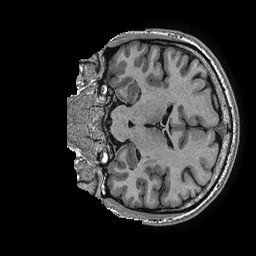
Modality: T1w
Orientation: coronal
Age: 30
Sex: male
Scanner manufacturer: ge
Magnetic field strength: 3 T
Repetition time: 0.006952 s
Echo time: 0.00292 s